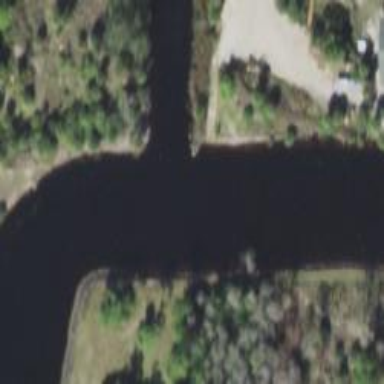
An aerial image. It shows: Canal.